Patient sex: M
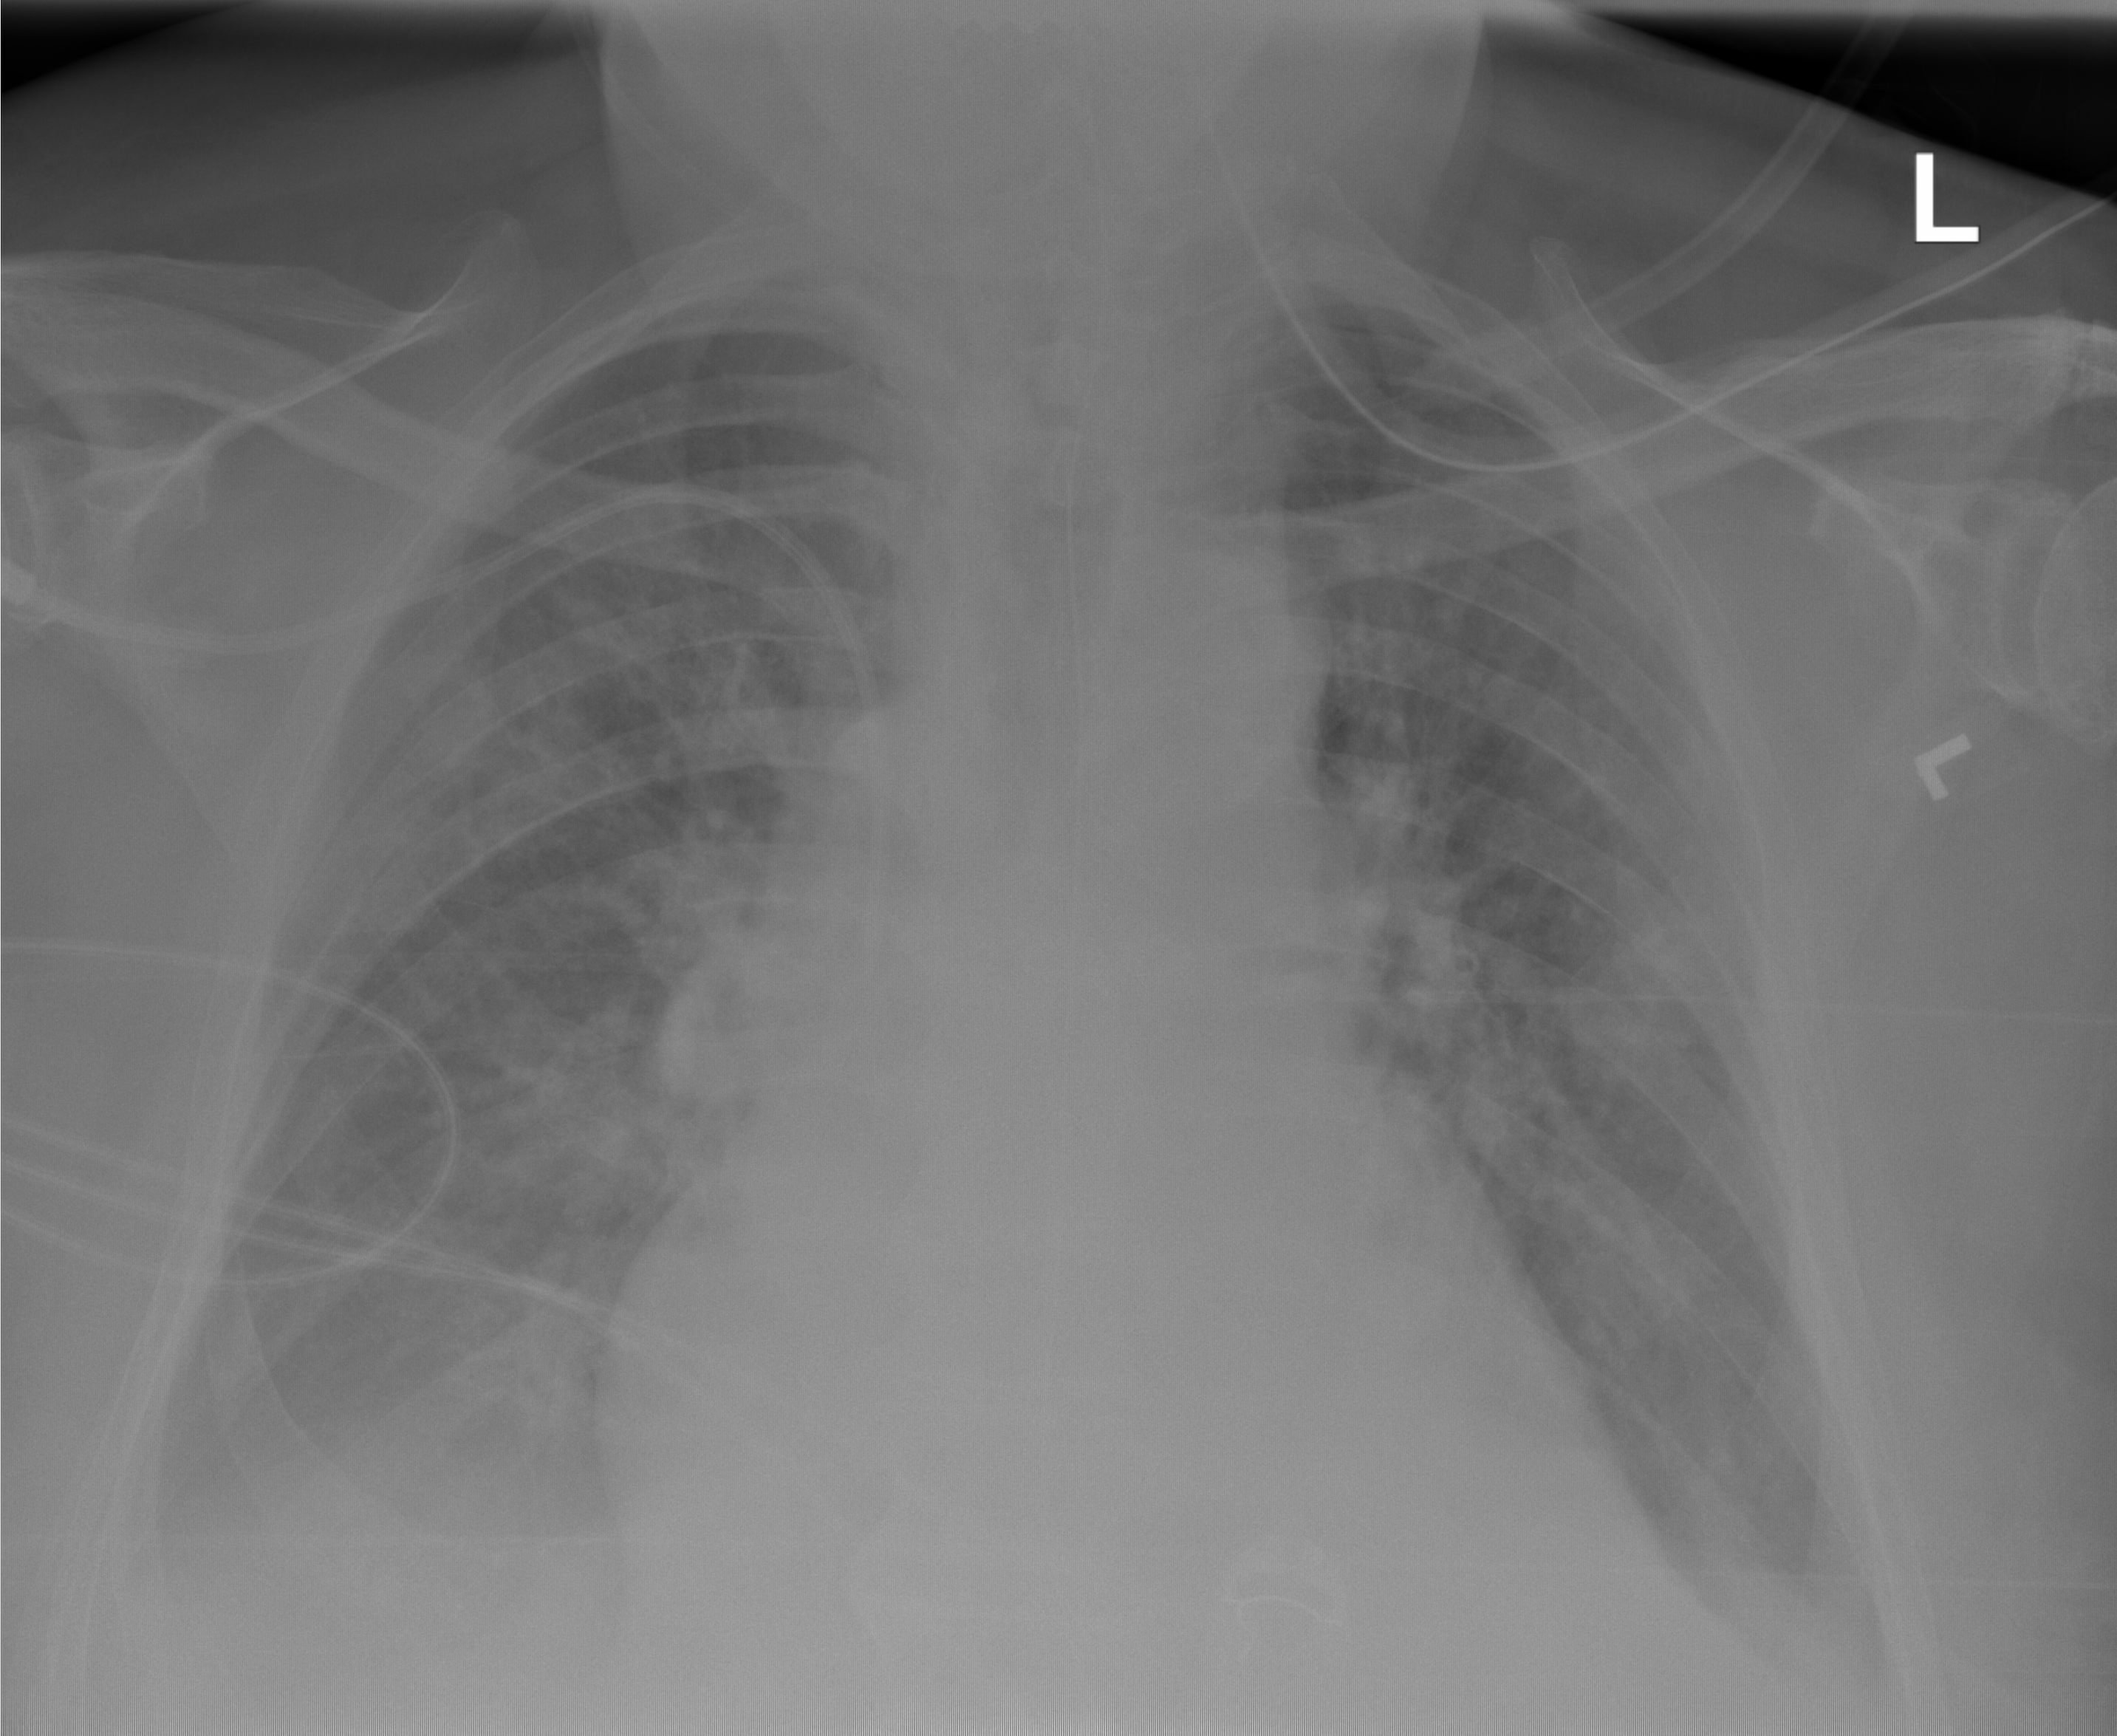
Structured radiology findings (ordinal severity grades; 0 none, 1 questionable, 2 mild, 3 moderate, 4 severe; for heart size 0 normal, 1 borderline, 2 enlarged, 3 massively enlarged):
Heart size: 2
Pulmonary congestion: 2
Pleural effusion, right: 3
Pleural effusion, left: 2
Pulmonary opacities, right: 3
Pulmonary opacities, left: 2
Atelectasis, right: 0
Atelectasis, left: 0